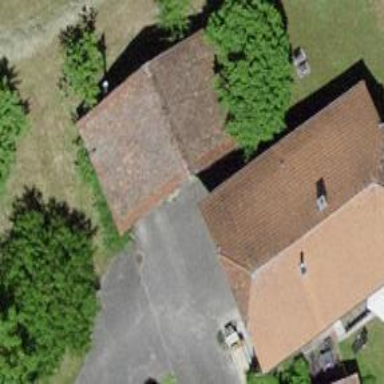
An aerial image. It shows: Barn.